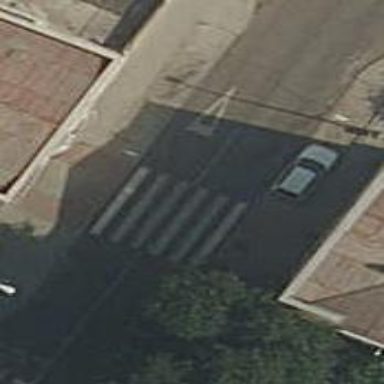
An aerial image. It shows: Zebra crossing on the road.